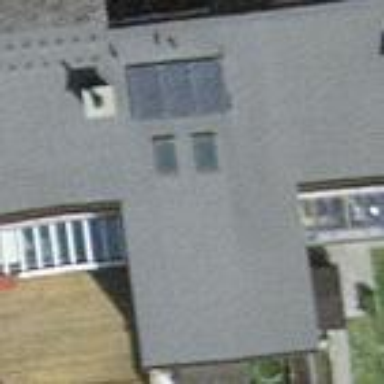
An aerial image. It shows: Terrace building.